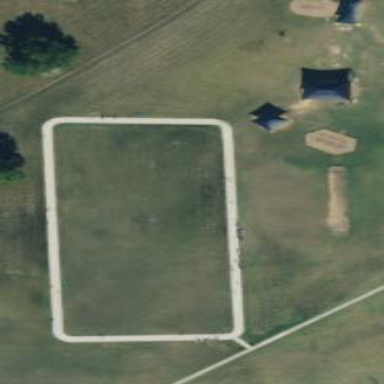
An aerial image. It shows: Playground area with ground surface.